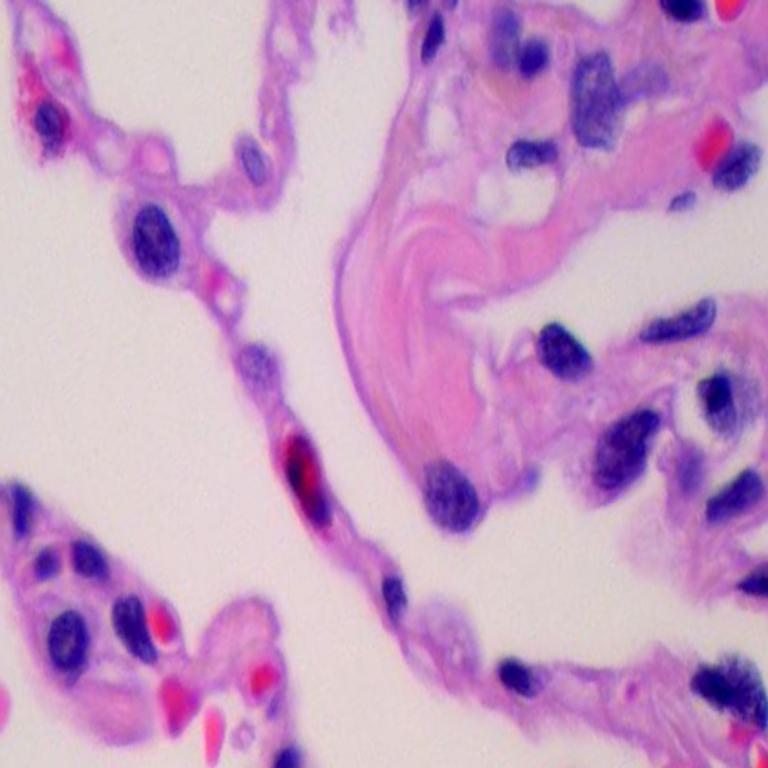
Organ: lung
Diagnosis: benign